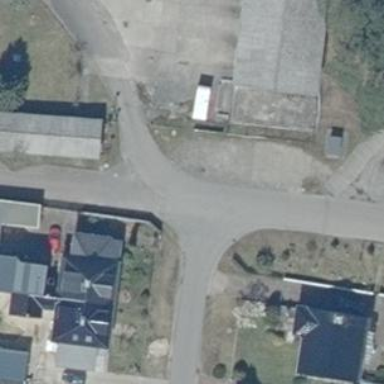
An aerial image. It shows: Asphalt road in living street.